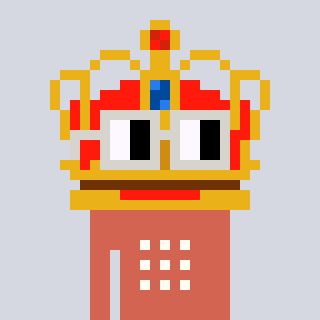
a pixel art character with square light gray glasses, a crown-shaped head and a peachy-colored body on a cool background